八年级 · 画法几何学
如图所示, $A D / / B C, \angle B A D=90^{\circ}$, 以 $B$ 为圆心, $B C$ 长为半径画弧,与射线 $A D$ 相交于点 $E$, 连接 $B E$, 过 $C$ 作 $C F \perp B E$ 于点 $F$.

(1)线段 $B F$ 与图中哪条线段相等？写出来并加以证明：

(2)若 $A B=12, B C=13, P$ 从 $E$ 沿 $E D$ 方向运动, $Q$ 从 $C$ 出发向 $B$ 运动, 两点同时出发且速度均为每秒 1 个单位.

(1) 当 $t=$秒时, 四边形 $E P C Q$ 是矩形;

(2) 当 $t=$秒时, 四边形 $E P C Q$ 是菱形.
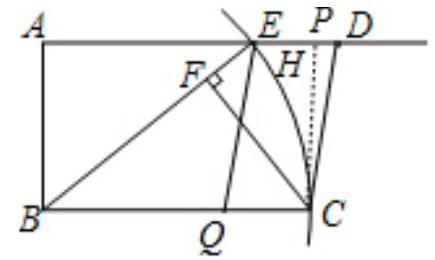
答案:  813

解: $(1) B F=A E$.

理由如下:

$\because A D / / B C$,

$\therefore \angle C B F=\angle A E B$,

在 $\triangle B C F$ 和 $\triangle E B A$,

$\left\{\begin{array}{l}\angle B F C=\angle A \\ \angle C B F=\angle A E B, \\ B C=E B\end{array}\right.$

$\therefore \triangle B C F \cong \triangle E B A$,

$\therefore B F=E A$;

(2) $E P=t, C Q=t$,

在Rt $\triangle A B E$ 中, $A E=\sqrt{13^{2}-12^{2}}=5$,

$\because E P=C Q, E P / / C Q$,

$\therefore$ 四边形 $E P C Q$ 为平行四边形,

(1)当 $C P \perp A D$ 时, $\angle C P E=90^{\circ}$, 则平行四边形 $E P C Q$ 为矩形,

此时 $A P=B C=13$, 即 $5+t=13$, 解得 $t=8$,

即当 $t=8$ 时, 四边形 $E P C Q$ 是矩形;

(2)作 $C H \perp A D$ 于 $H$, 如图,

当 $C D=C Q=E D=t$, 平行四边形 $E P C Q$ 为菱形,
而 $P D=t+5-13=t-8$,

在Rt $\triangle P D C$ 中, $12^{2}+(t-8)^{2}=t^{2}$, 解得 $t=13$,

即当 $t=13$, 四边形 $E P C Q$ 是菱形.

故答案为: 8,13 .